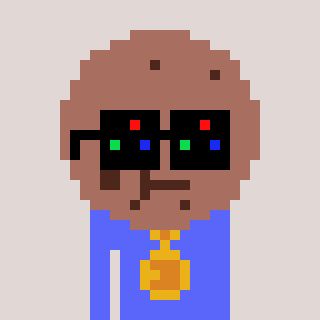
a pixel art character with square black sunglasses, a cookie-shaped head and a purple-colored body on a warm background